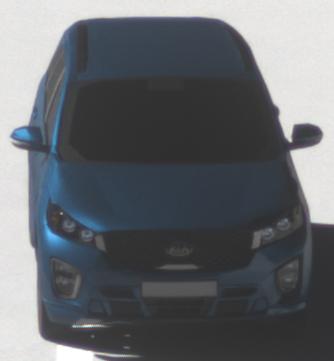
Make: KIA
Model: Sorento 2.2 CRDi
Detailed model: Sorento (UM)
Model produced from: 2015/03
Model produced until: 2017/10
Doors: 5
Color: blue
Road condition: dry road
Daytime: morning or afternoon
Contrast: high contrast